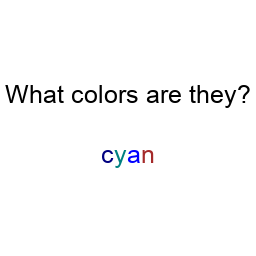
Color: navy, teal, blue, brown
Color name shown: cyan
Background color: white
Question text color: black